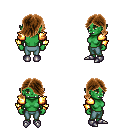
a pixel art fantasy rpg character, female body template, orc, green skin, gold arm armor, teal pants, brown swoop hairstyle, metal boots, four views (front, back, left, right), 2x2 character sprite sheet, small pixel art, hard edges, no anti-aliasing